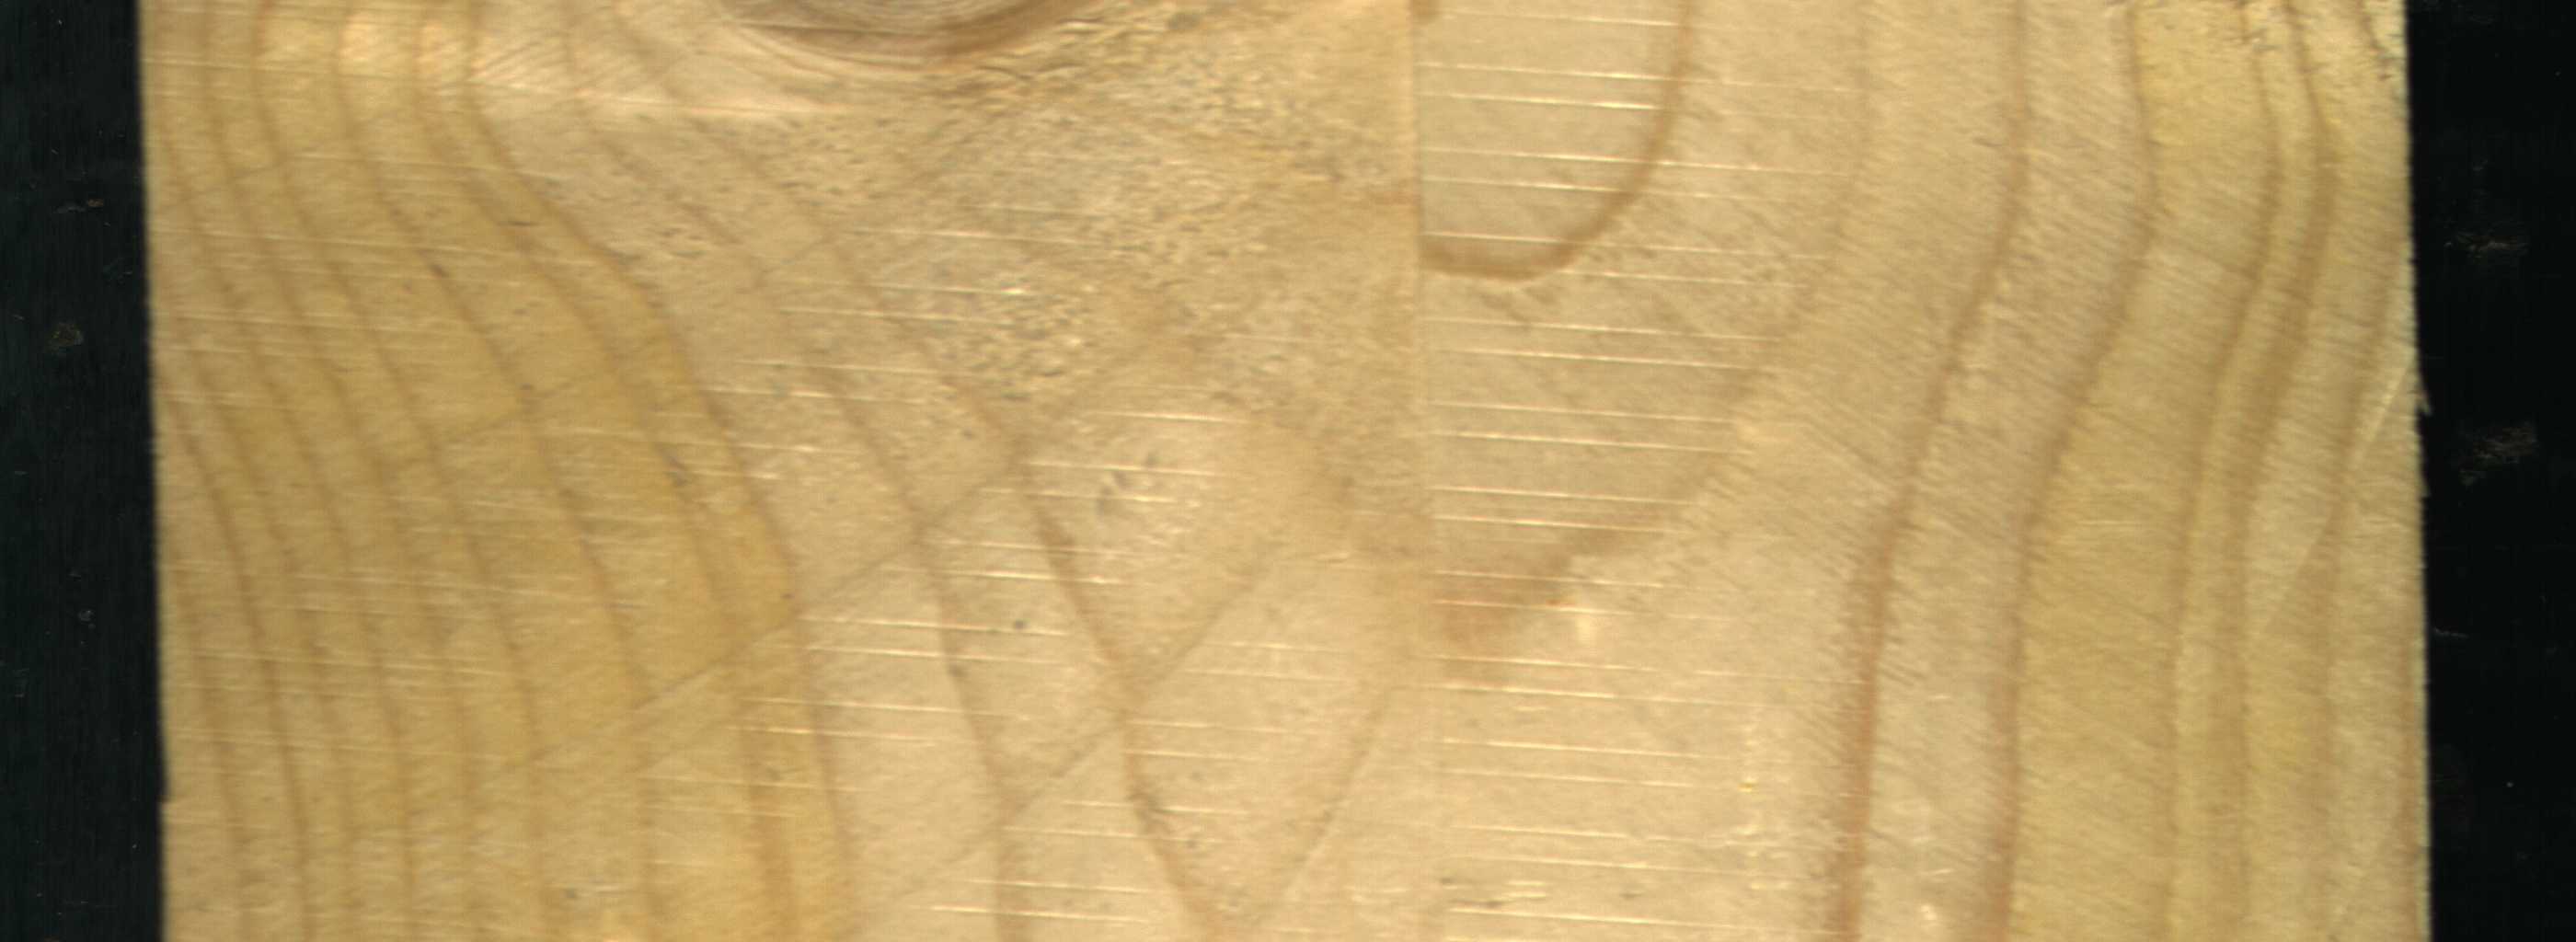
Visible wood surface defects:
Live_Knot